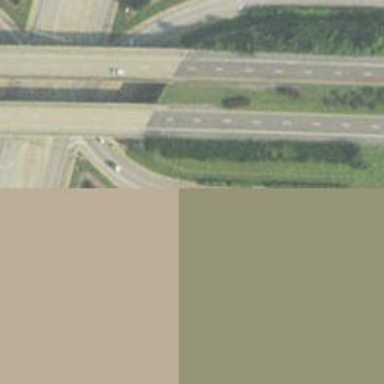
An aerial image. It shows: Primary link highway with asphalt surface.